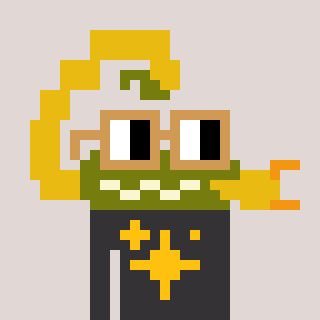
a pixel art character with square brown glasses, a scorpion-shaped head and a grayscale-colored body on a warm background